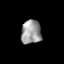
Tissue: skin
Cell type: Epithelial cells
Senescence score: 0.2689
Nuclear area (px): 470
Mean DAPI intensity: 155.411